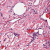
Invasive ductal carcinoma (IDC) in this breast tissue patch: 0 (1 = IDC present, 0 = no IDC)